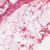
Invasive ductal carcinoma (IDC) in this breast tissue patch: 0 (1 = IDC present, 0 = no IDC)